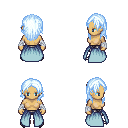
a pixel art fantasy rpg character, female body template, human, tanned skin, overskirt, metal pants, white cyan long hairstyle, white cloth bandages, metal boots, four views (front, back, left, right), 2x2 character sprite sheet, small pixel art, hard edges, no anti-aliasing